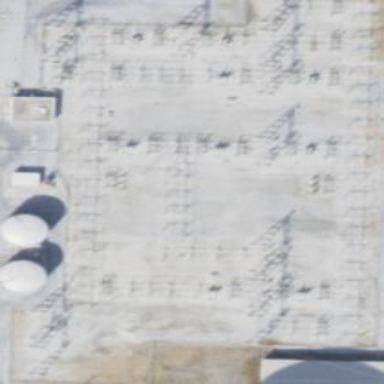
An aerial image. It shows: Substation surrounded by fence.